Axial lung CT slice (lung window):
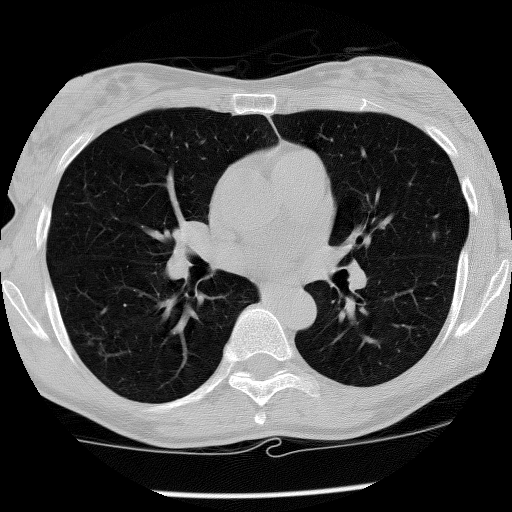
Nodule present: no